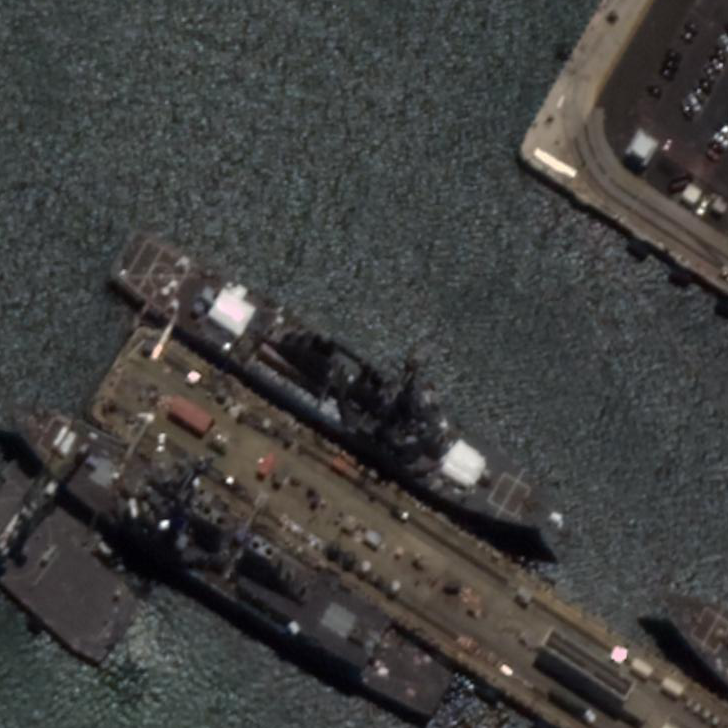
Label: destroyer